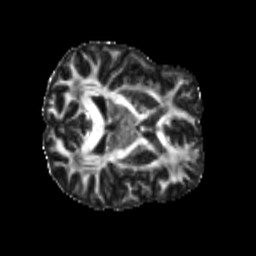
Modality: FA
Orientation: axial
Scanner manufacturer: siemens
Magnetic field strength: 3 T
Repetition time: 4 s
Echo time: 0.0594 s